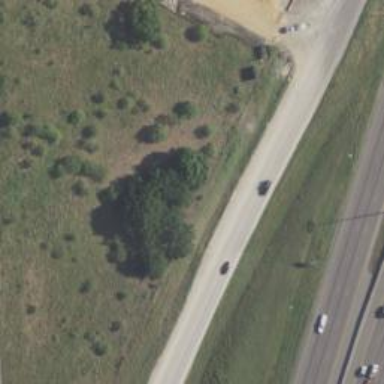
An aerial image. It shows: Secondary road with frontage road alongside.